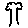
Label: tree